Question: i want to set the background with full like this image (must responsive)

but when i applied it look like this and crop the below part.
<URL>
Please somebody help me ?
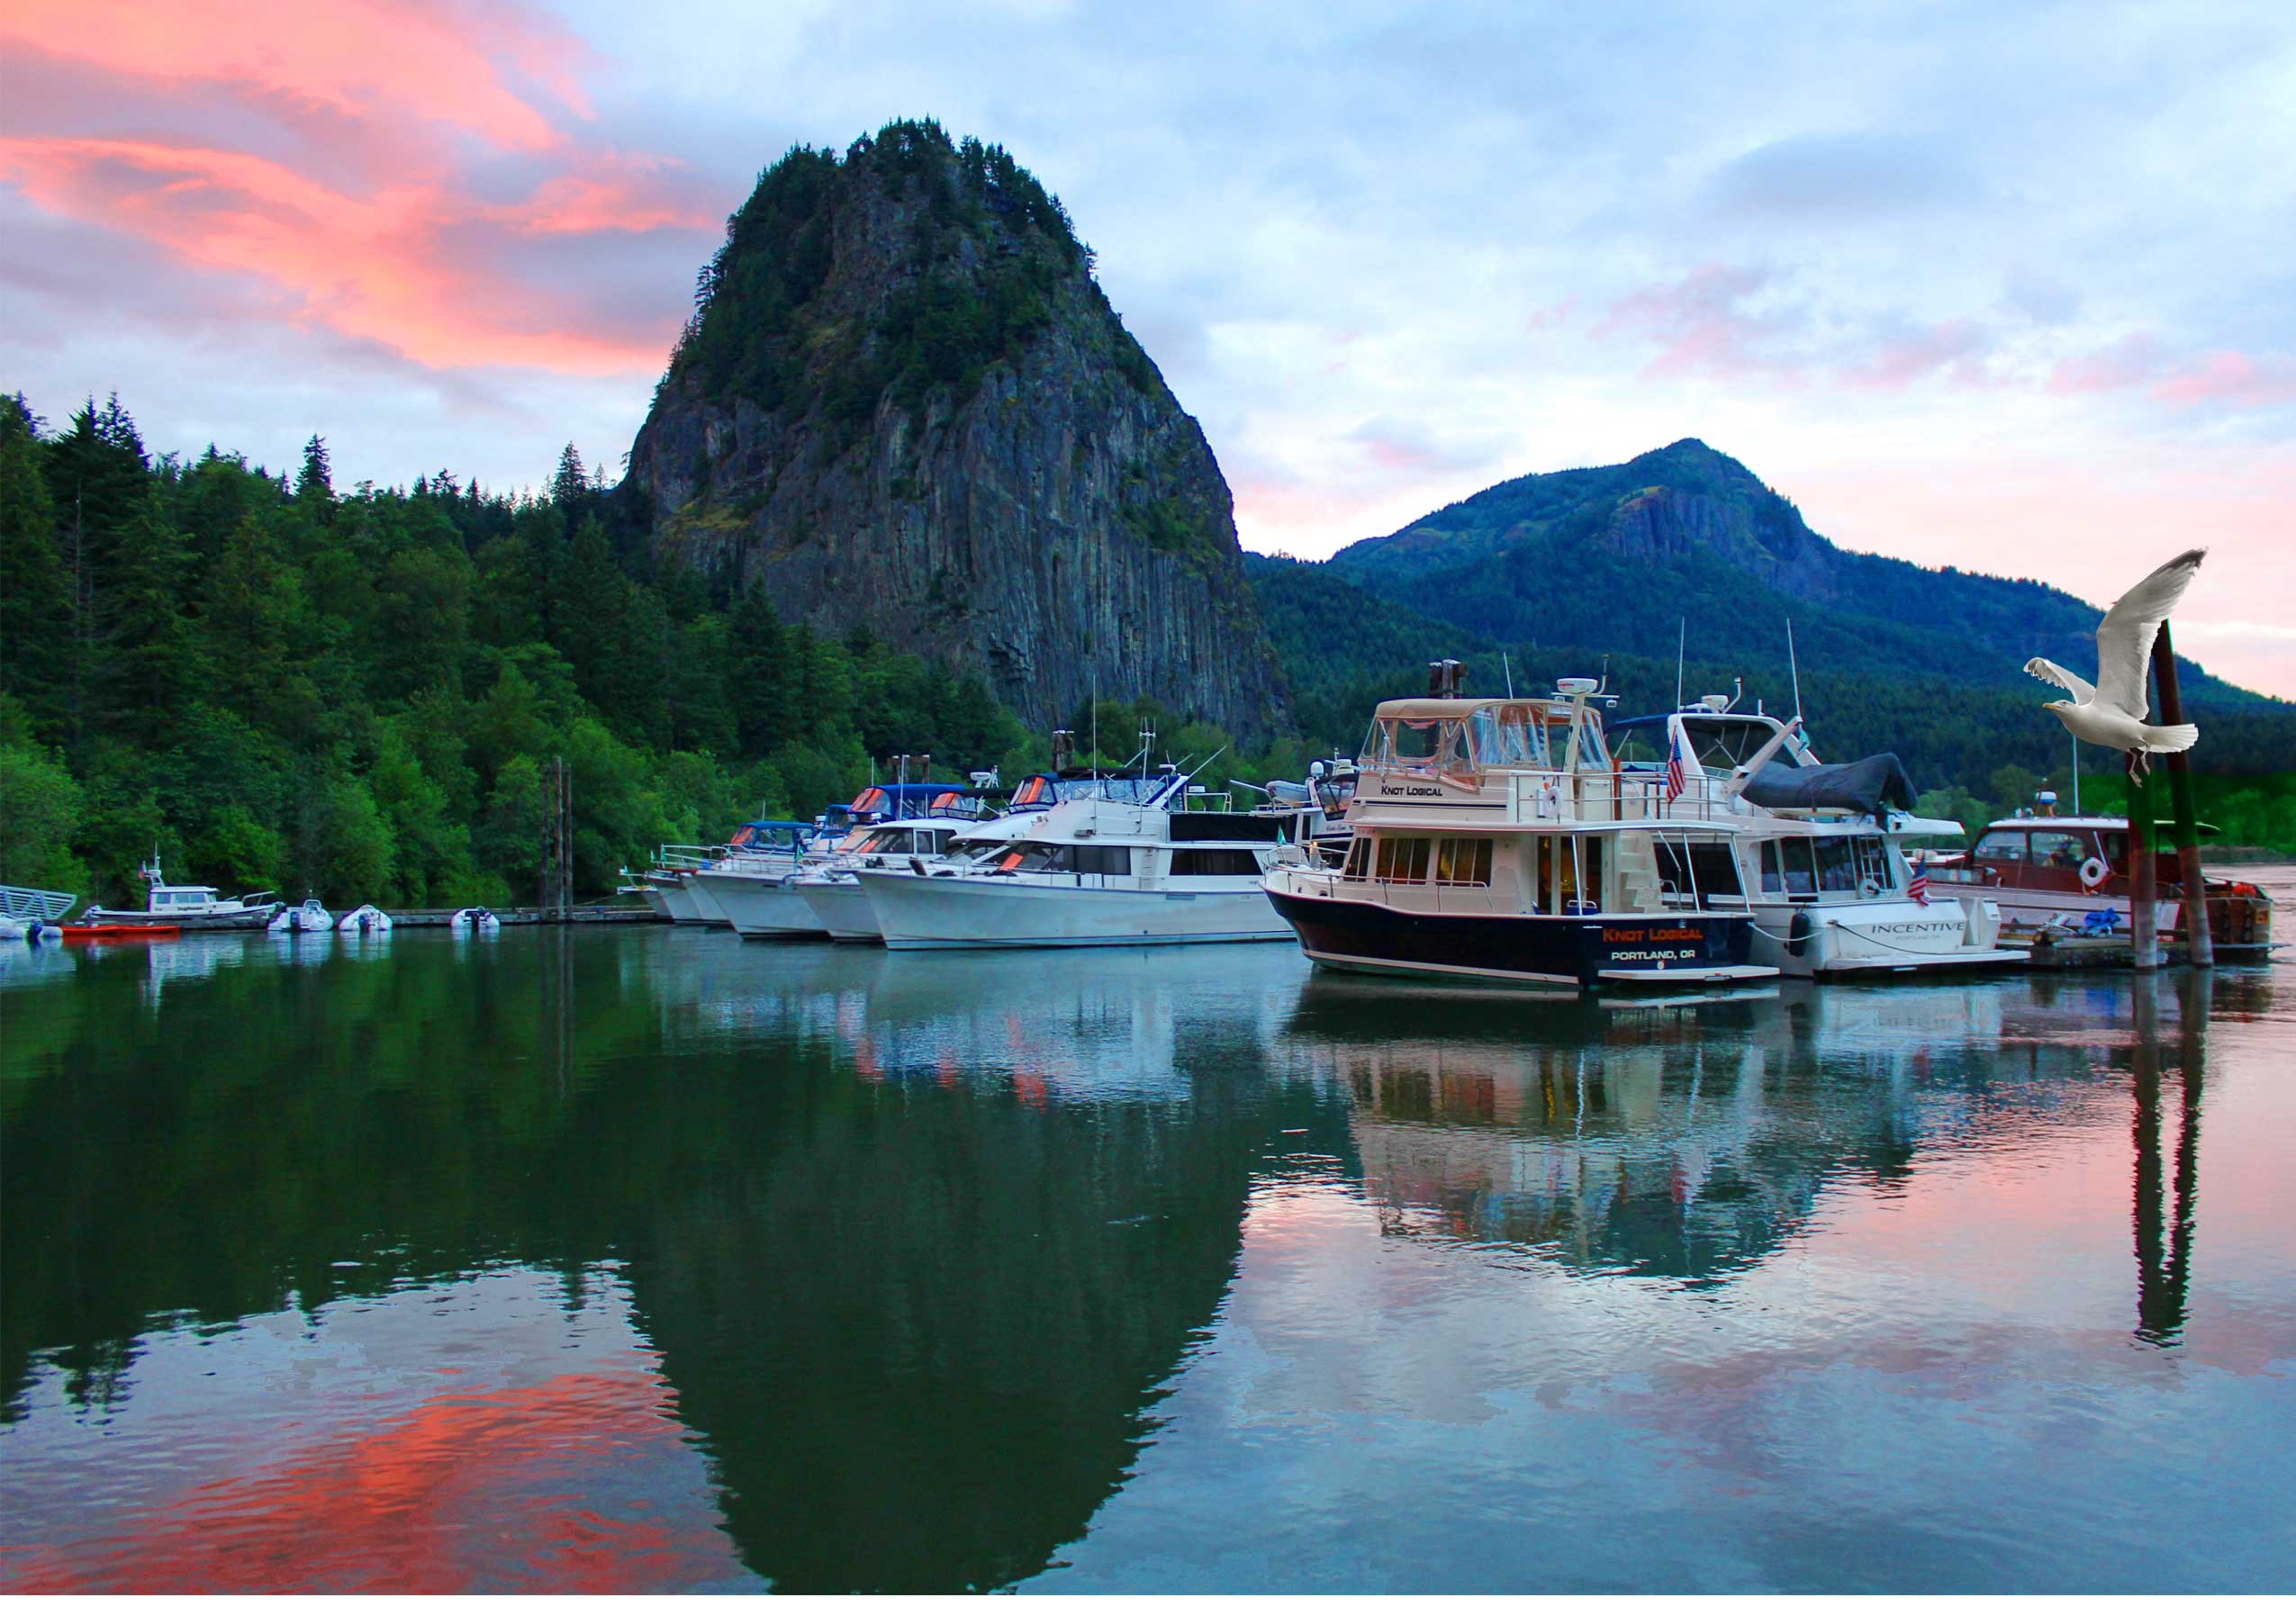
Answer: Try below example.
'''
<body class='imgclass'>
<b>Test page</b>
</body>
'''
'''
.imgclass{
background-size:cover;
background-image:url("https://dl.dropboxusercontent.com/u/180176008/test1/Home-Page.jpg") ;
}
'''
I hope it can help you <URL>